Interaction volume radius: 5 \u00c5
Interaction volume height: 40 \u00c5
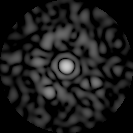
Disorder parameter: 0.8583